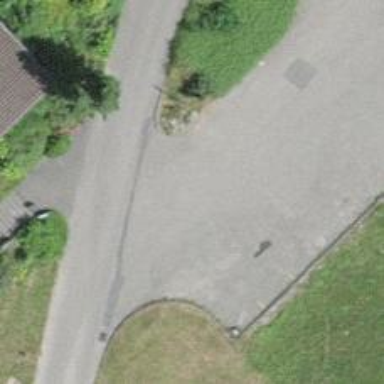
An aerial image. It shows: Parking aisle designated as service road.